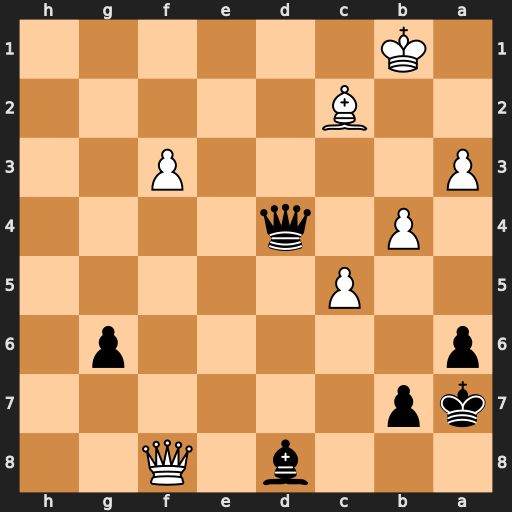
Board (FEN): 3b1Q2/kp6/p5p1/2P5/1P1q4/P4P2/2B5/1K6
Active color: b
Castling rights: -
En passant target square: -
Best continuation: Bf6 Qxf6 Qxf6